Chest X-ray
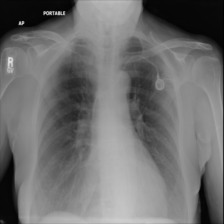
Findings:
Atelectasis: negative
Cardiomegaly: negative
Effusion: negative
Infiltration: negative
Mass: negative
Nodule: negative
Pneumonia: negative
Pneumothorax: negative
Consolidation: negative
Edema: negative
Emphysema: negative
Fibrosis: positive
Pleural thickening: negative
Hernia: negative